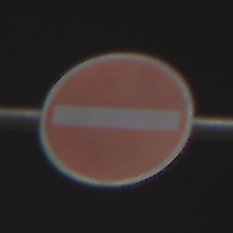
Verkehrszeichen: VerbotDerEinfahrt
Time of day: Night
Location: Outdoor (Urban)
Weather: PartlyCloudy
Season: NotSpecified
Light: Artificial